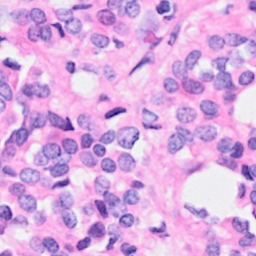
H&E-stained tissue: Breast